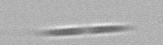
Label: pennate_Pseudo-nitzschia